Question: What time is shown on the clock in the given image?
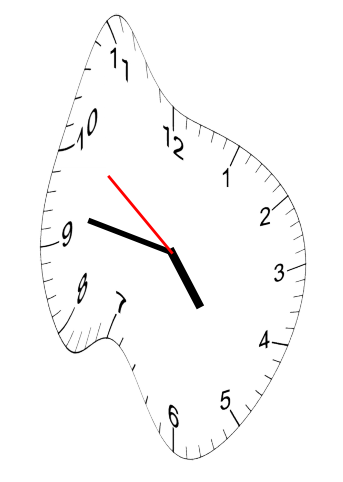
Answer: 04:46:51